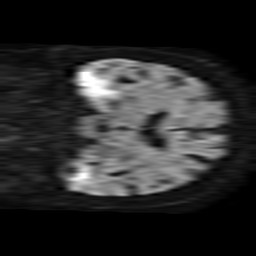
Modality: TRACE
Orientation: coronal
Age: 80
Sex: female
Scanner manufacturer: philips
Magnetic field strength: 1.5 T
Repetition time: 3.392 s
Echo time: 0.06899 s